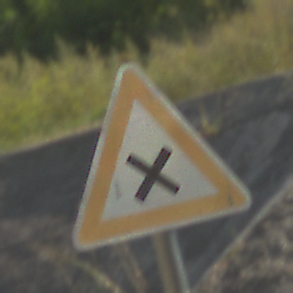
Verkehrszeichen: KreuzungOderEinmuendung
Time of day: MorningAfternoon
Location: Outdoor (Nature)
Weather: PartlyCloudy
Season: NotSpecified
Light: Natural